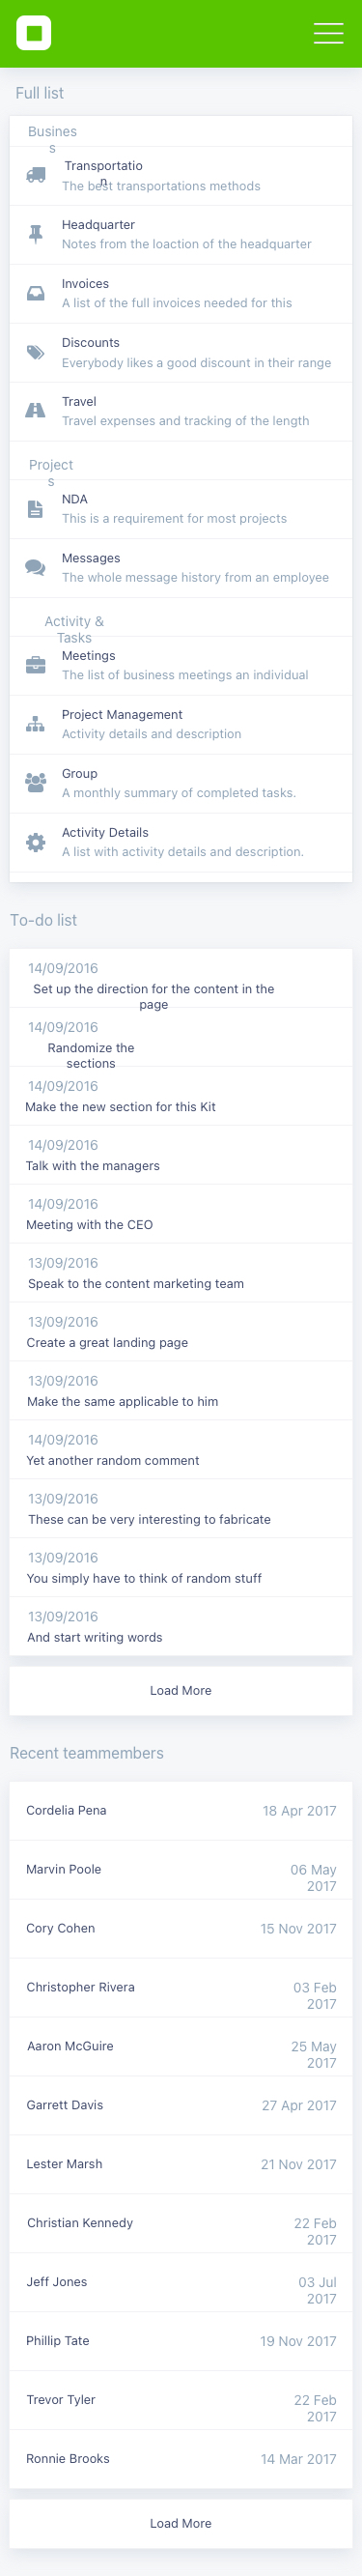
Text in this UI design:
14 Mar 2017
Ronnie Brooks
22 Feb 2017
Trevor Tyler
19 Nov 2017
Phillip Tate
03 Jul 2017
Jeff Jones
22 Feb 2017
Christian Kennedy
21 Nov 2017
Lester Marsh
27 Apr 2017
Garrett Davis
25 May 2017
Aaron McGuire
03 Feb 2017
Christopher Rivera
15 Nov 2017
Cory Cohen
06 May 2017
Marvin Poole
18 Apr 2017
Cordelia Pena
Recent teammembers
And start writing words
13/09/2016
You simply have to think of random stuff
13/09/2016
These can be very interesting to fabricate
13/09/2016
Yet another random comment
14/09/2016
Make the same applicable to him
13/09/2016
Create a great landing page
13/09/2016
Speak to the content marketing team
13/09/2016
Meeting with the CEO
14/09/2016
Talk with the managers
14/09/2016
Make the new section for this Kit
14/09/2016
Randomize the sections
14/09/2016
Set up the direction for the content in the page
14/09/2016
To-do list
Activity details and description
Project Management
The list of business meetings an individual
Meetings
A list with activity details and description.
Activity Details
A monthly summary of completed tasks.
Group
Activity & Tasks
The whole message history from an employee
Messages
This is a requirement for most projects
NDA
Projects
Travel expenses and tracking of the length
Travel
Everybody likes a good discount in their range
Discounts
A list of the full invoices needed for this
Invoices
Notes from the loaction of the headquarter
Headquarter
The best transportations methods
Transportation
Business
Full list